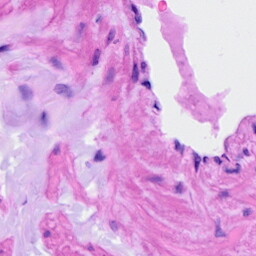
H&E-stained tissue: Ovarian